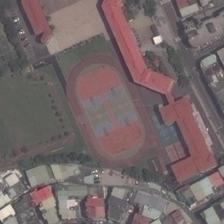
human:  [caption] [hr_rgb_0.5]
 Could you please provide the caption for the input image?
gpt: a small court and many red buildings beside .

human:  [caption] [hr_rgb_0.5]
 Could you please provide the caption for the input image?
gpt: many buildings are around a playground with two basketball fields in it and a square meadows .

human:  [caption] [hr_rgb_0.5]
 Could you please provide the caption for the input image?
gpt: a large football field, a swimming pool, a few basketball courts and tennis courts and a parking lot make up this rectangular area .

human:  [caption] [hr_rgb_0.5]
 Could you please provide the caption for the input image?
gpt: a playground is surround by many buildings and some green trees .

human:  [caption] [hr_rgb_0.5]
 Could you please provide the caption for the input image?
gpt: a playground with two basketball fields is between red buildings and a large piece of green meadows .